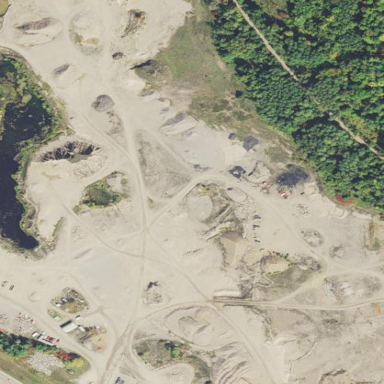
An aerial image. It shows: Quarry area.